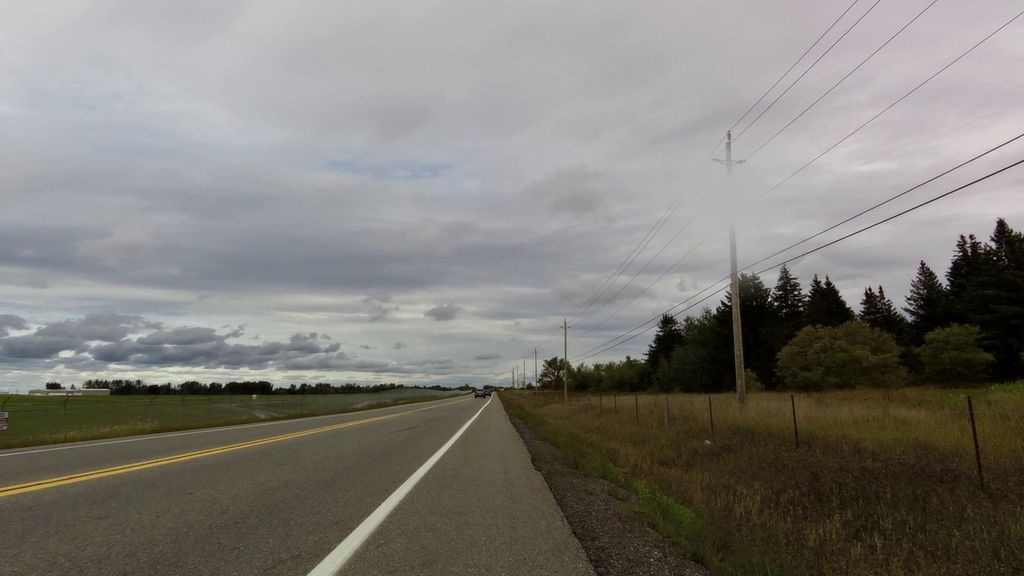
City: ottawa-gatineau